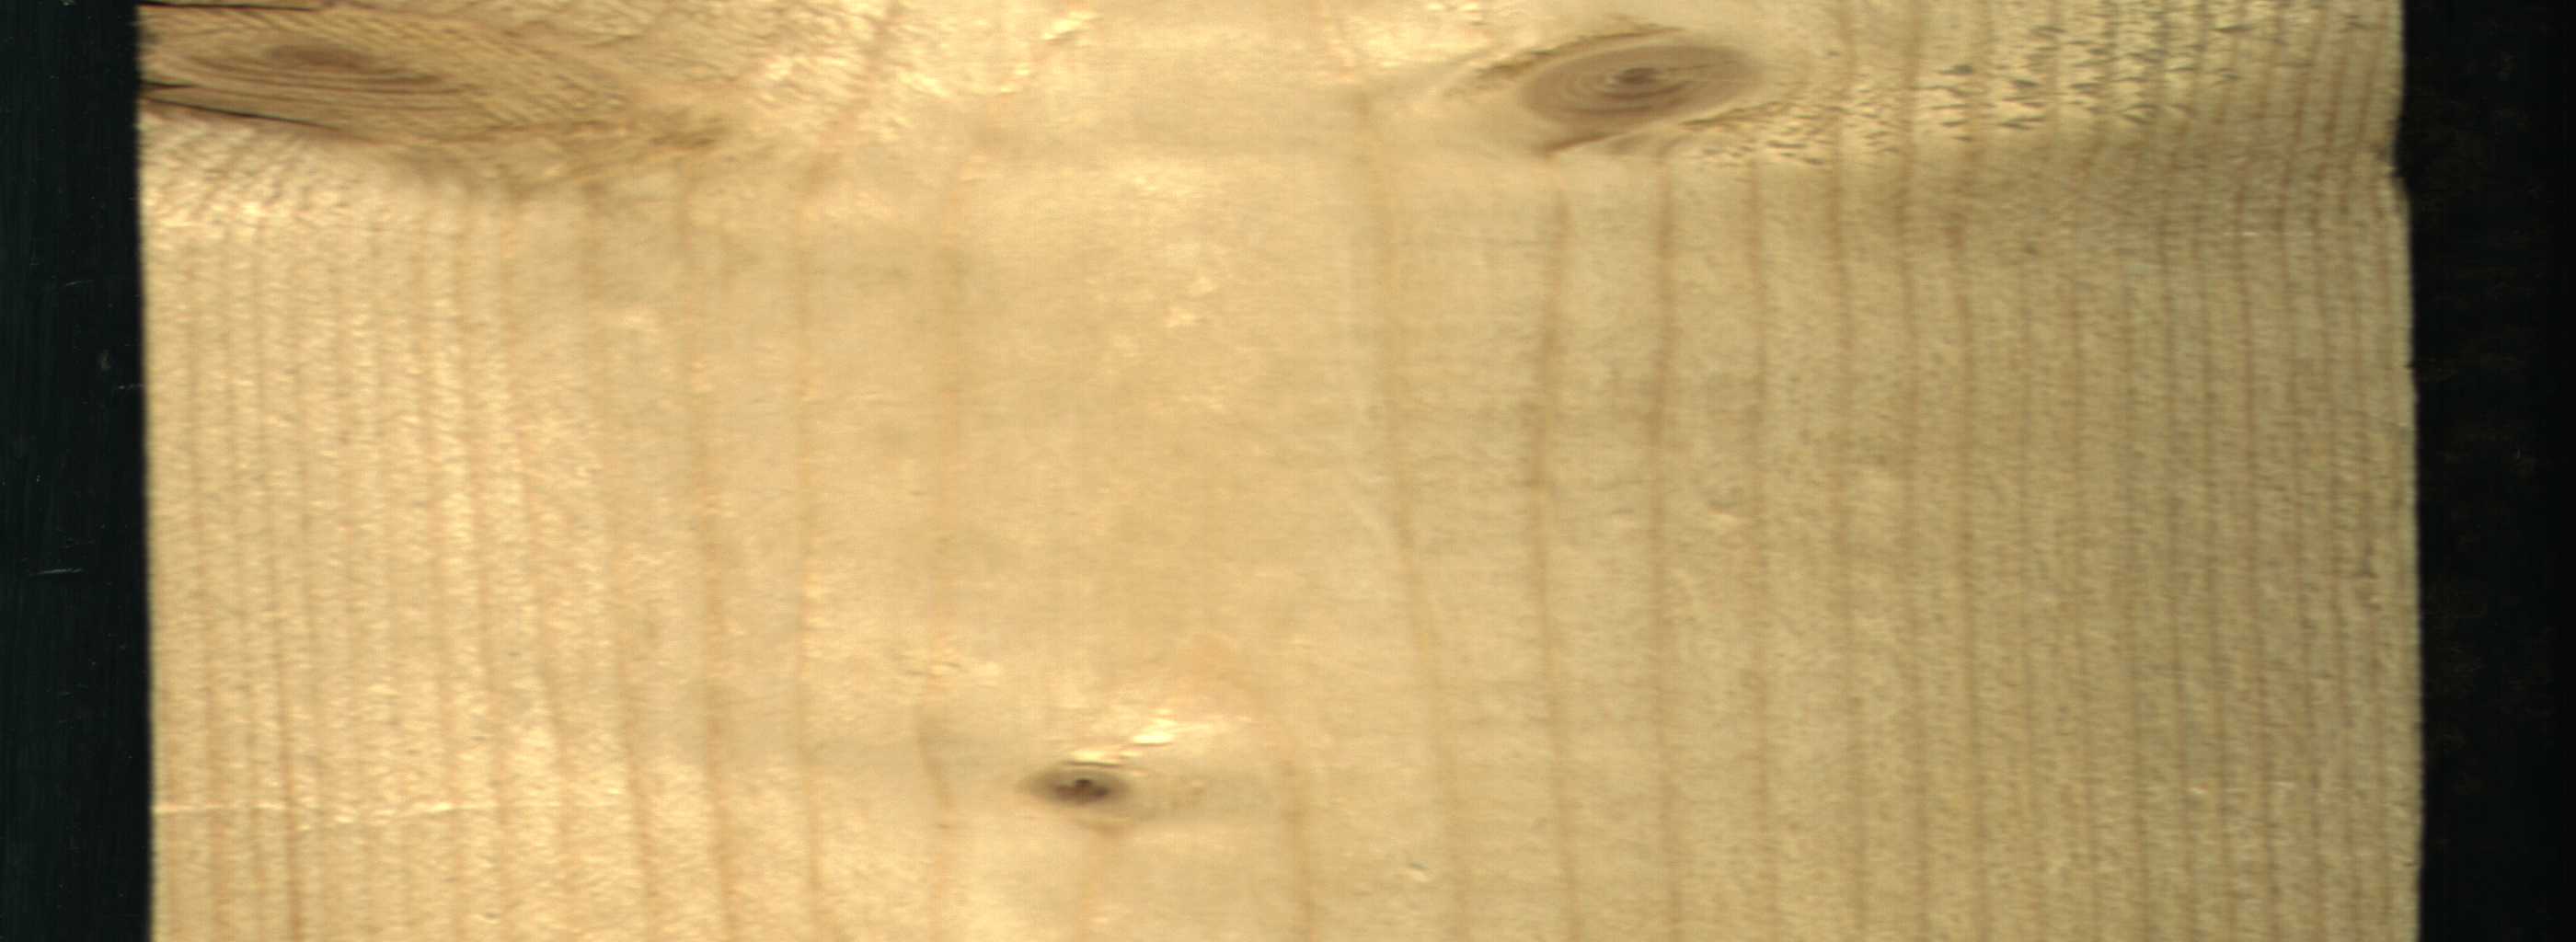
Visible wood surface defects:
Live_Knot
Live_Knot
Live_Knot